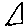
Label: triangle